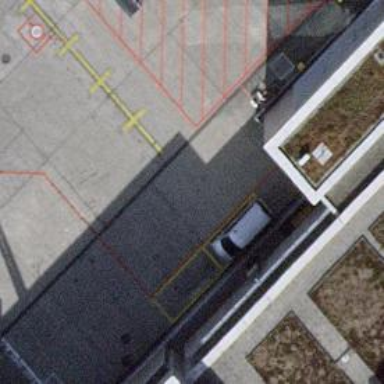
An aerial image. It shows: Airport parking position.